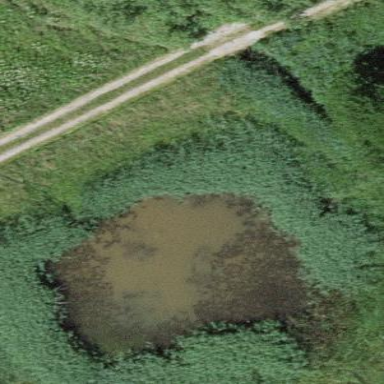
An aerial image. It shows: Pond with natural water.